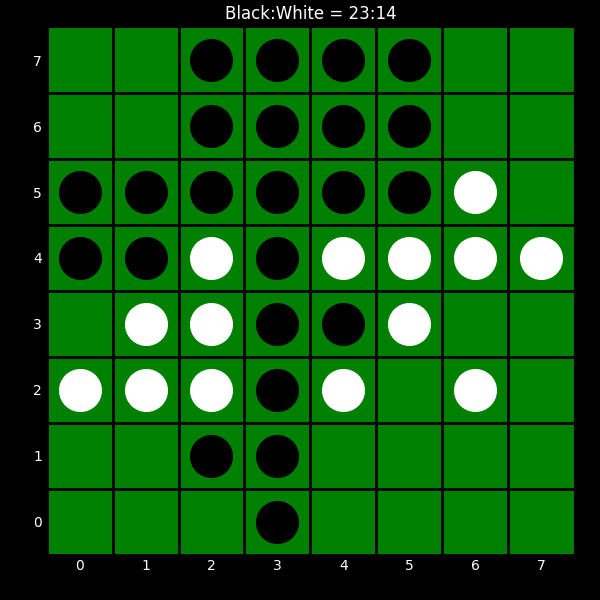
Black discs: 23
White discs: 14